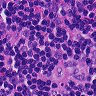
Metastatic tissue present: no